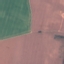
Land use / land cover class: AnnualCrop